Question: As the title states, I have a problem with high page file activity.
I am developing a program that process a lot of images, which it loads from the hard drive.
From every image it generates some data, that I save on a list. For every 3600 images, I save the list to the hard drive, its size is about 5 to 10 MB. It is running as fast as it can, so it max out one CPU Thread.
The program works, it generates the data that it is supposed to, but when I analyze it in Visual Studio I get a warning saying: <URL>.
The memory comsumption of the program, according to Task Manager is about 50 MB and seems to be stable. When I ran the program I had about 2 GB left out of 4 GB, so I guess I am not running out of RAM.

The DA0014 rule description says "The number of Pages Output/sec is frequently much larger than the number of Page Writes/sec, for example. Because Pages Output/sec also includes changed data pages from the system file cache. However, it is not always easy to determine which process is directly responsible for the paging or why."
Does this mean that I get this warning simply because I read a lot of images from the hard drive, or is it something else? Not really sure what kind of bug I am looking for.
EDIT: Link to image inserted.
EDIT1: The images size is about 300 KB each. I dipose each one before loading the next.
UPDATE: Looks from experiments like the paging comes from just loading the large amount of files. As I am no expert in C# or the underlying GDI+ API, I don't know which of the answers are most correct. I chose Andras Zoltans answer as it was well explained and because it seems he did a lot of work to explain the reason to a newcomer like me:)
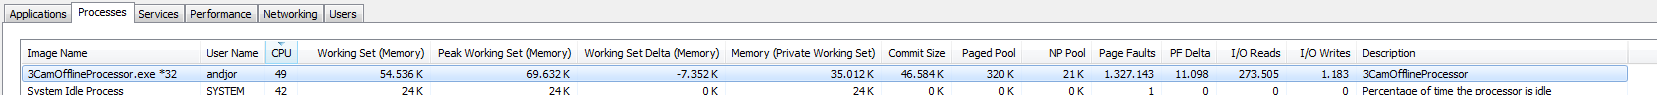
Answer: The working set of your application might not be very big - but what about the virtual memory size? Paging can occur because of this and not just because of it's physical size. See this screen shot from <URL> of VS2012 running on Windows 8:

And on task manager? Apparently the private working set for the same process is 305,376Kb.
We can take from this a) that Task Manager can't necessarily be trusted and b) an application's size in memory, as far as the OS is concerned, is far more complicated than we'd like to think.
You might want to take a look at this.
The paging is almost certainly because of what you do with the files and the high final figures almost certainly because of the number of files you're working with. A simple test of that would be experiment with different numbers of files and generate a dataset of final paging figures alongside those. If the number of files is causing the paging, then you'll see a clear correlation.
Then take out any processing (but keep the image-loading) you do and compare again - note the difference.
Then stub out the image-loading code completely - note the difference.
Clearly you'll see the biggest drop in faults when you take out the image loading.
Now, looking at the <URL> - and then it copies the data to an uncompressed byte array containing the actual RGB values.
This byte array is allocated using 'GCHandle.Alloc' (also surrounded by 'GC.AddMemoryPressure' and 'GC.RemoveMemoryPressure') to create a pinned byte array to hold the image data (uncompressed). Now I'm no expert on .Net memory management, but it seems to me that what we have a potential for heap fragmentation here, even if each file is loaded sequentially and not in parallel.
Whether that's causing the hard paging I don't know. But it seems likely.
In particular the in-memory representation of the image could be specifically geared around displaying as opposed to being the original file bytes. So if we're talking JPEGs, for example, then a 300Kb JPEG could be considerably larger in physical memory, depending on its size. E.g. a 1027x768 32 bit image is 3Mb - and that's been allocated for each image since it's loaded (first allocation) then copied (second allocation) into the EMGU image object before being disposed.
But you have to ask yourself if it's necessary to find a way around the problem. If your application is not consuming vast amounts of physical RAM, then it will have much less of an impact on other applications; one process hitting the page file lots and lots won't badly affect another process that doesn't, if there's sufficient physical memory.